Question: I want to save data in this diagram as an xml file or database file.

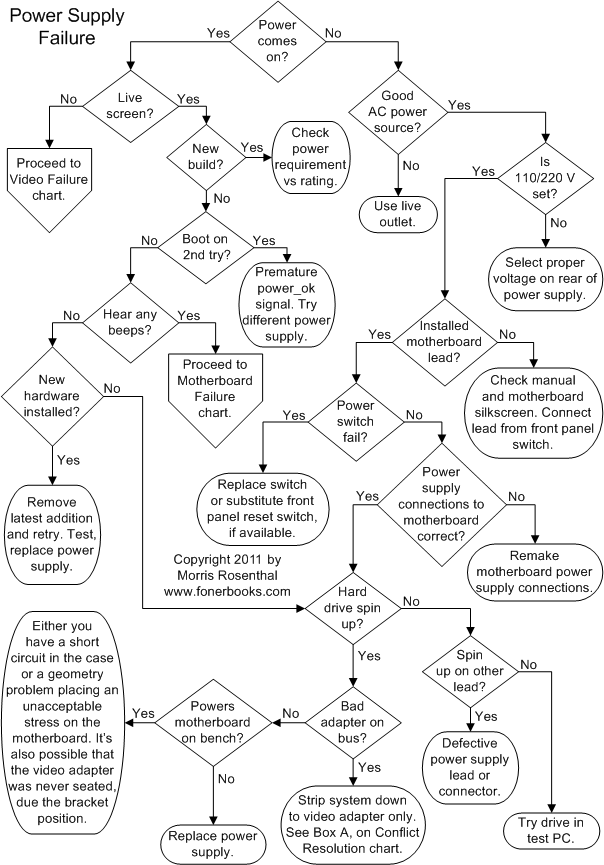
Answer: I would represent the tree as a directed graph where the decisions are the nodes and the answers are the edges that lead to other decisions. As xml this could be a linear list of decision elements with id attributes 1..n and yes/no ids that connect to other decisions:
'''
<?xml version="1.0"?>
<decision_tree>
<decisions>
<decision id="1" y="2" n="3">
Power comes on?
</decision>
<decision id="2" y="4" n="5">
Live screen?
</decision>
<decision id="3" y="6" n="7">
Good AC power source?
</decision>
<!-- ... -->
</decisions>
<actions>
<action id="5">
Procede to Video Failure chart
</action>
<action id="7">
Use live outlet.
</action>
<!-- ... -->
</actions>
</decision_tree>
'''